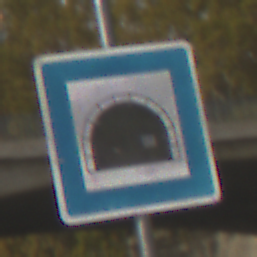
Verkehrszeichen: Tunnel
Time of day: MorningAfternoon
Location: Outdoor (Suburban)
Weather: PartlyCloudy
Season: NotSpecified
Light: Natural